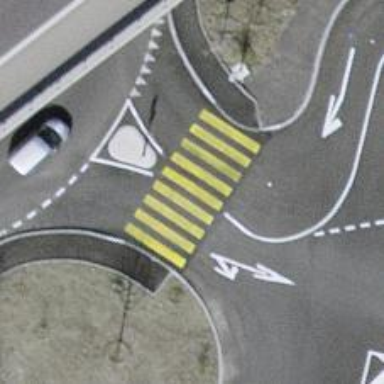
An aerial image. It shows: Marked crossing on footway.